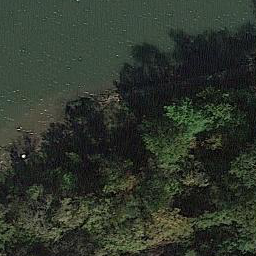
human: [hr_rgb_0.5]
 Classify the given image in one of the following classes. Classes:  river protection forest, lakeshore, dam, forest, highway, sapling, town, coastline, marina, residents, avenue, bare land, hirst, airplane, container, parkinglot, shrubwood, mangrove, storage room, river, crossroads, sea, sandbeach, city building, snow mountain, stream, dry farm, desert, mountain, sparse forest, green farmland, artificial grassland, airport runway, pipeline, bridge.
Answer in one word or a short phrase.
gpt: river protection forest